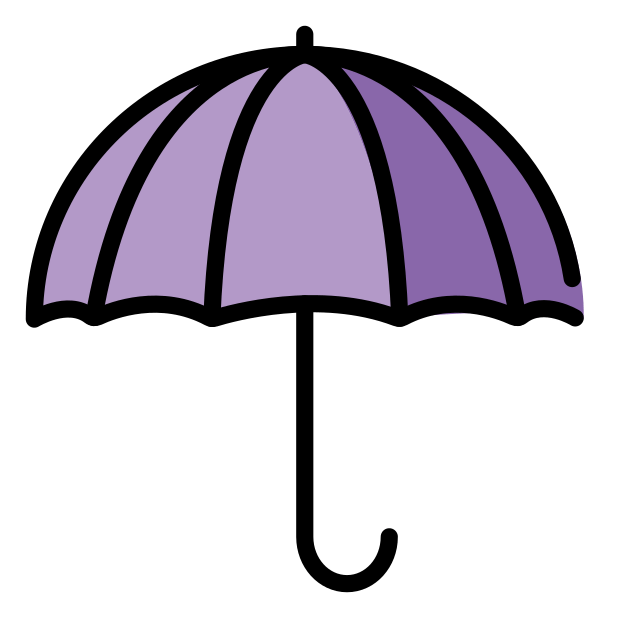
umbrella